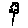
Label: flower